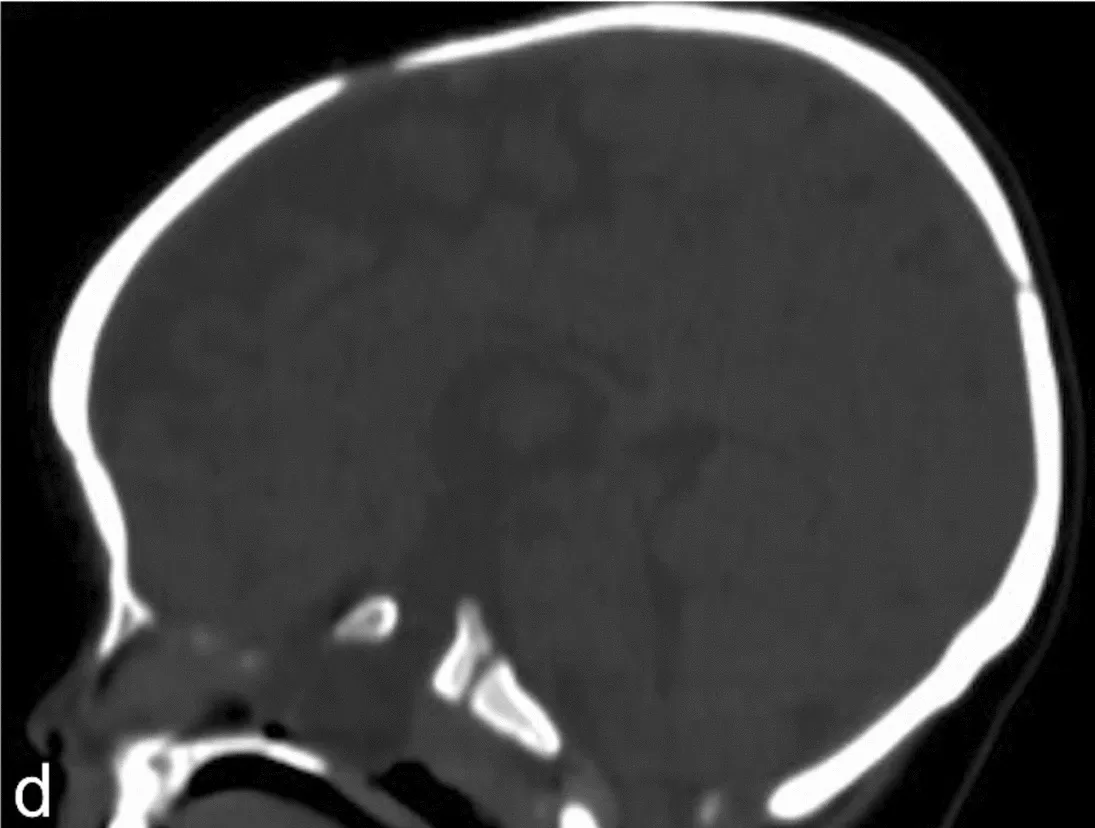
Brain magnetic resonance imaging and computerized tomography. Sagittal non-contrast CT. Of the brain through midline demonstrate a bony defect at the floor of the sella with herniation of cerebrospinal fluid through the defect into the sphenoid sinuses consistent with a base of skull encephalocele. There is also evidence of absence of the distal body, splenium, and rostrum of the corpus callosum consistent with callosal dysgenesis. The pituitary gland, infundibulum, and optic chiasm were not well visualized raising concern for other associated midline developmental abnormalities.
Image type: radiology (ct)